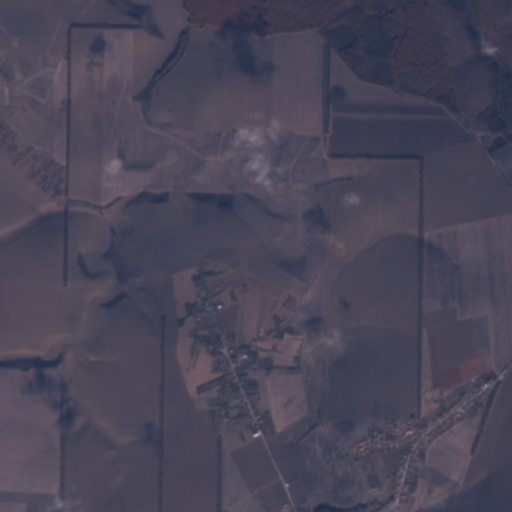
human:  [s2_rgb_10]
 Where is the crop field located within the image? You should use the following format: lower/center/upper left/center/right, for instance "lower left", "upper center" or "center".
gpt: The crop field is located in the lower right of the image.
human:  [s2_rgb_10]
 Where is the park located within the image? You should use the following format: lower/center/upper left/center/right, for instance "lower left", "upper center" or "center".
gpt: The park is located in the lower right of the image.
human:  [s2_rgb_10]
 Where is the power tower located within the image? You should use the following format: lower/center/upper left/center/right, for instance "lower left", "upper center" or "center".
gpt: The power tower is located in the upper left of the image.
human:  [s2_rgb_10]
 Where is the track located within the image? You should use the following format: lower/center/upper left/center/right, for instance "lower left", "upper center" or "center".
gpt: There is no track in the image.